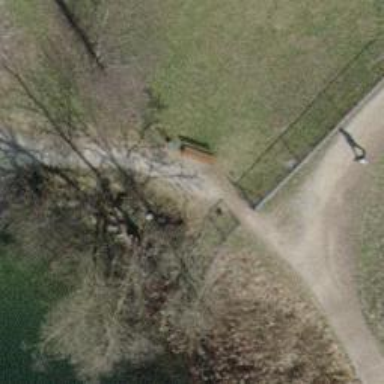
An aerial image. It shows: Bench for seating.